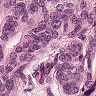
Metastatic tissue present: yes